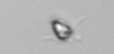
Label: Pyramimonas